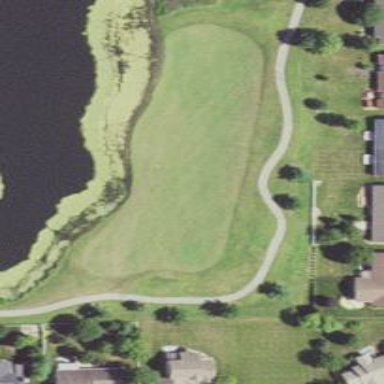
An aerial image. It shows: View of golf hole.